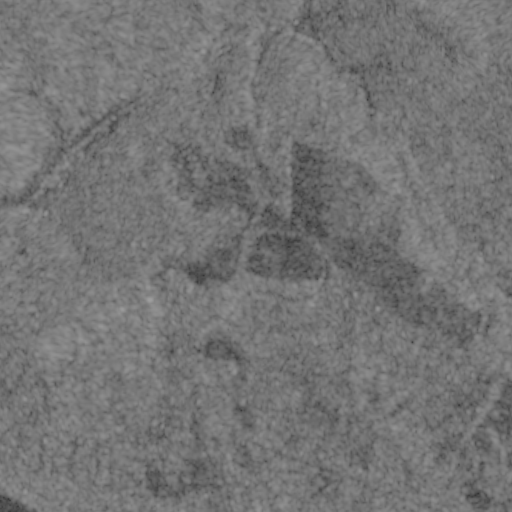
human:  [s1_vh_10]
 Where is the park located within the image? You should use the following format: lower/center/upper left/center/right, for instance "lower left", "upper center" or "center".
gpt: The park is located in the upper left of the image.
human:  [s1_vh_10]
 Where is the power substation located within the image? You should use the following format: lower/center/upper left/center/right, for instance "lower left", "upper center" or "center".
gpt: The power substation is located in the lower center of the image.
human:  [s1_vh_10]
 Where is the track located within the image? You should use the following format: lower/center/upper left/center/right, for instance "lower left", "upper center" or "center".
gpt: There is no track in the image.

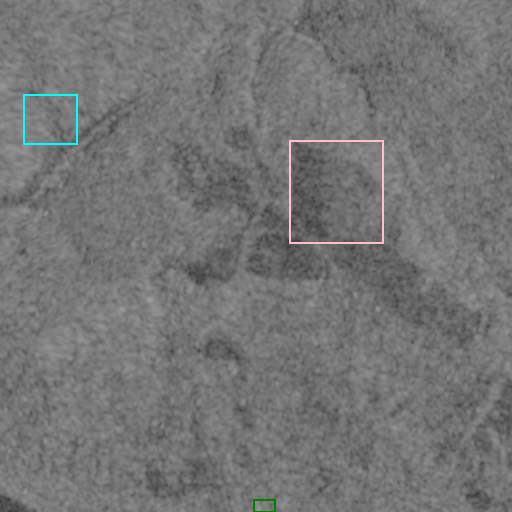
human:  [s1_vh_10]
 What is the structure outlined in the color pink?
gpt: The structure outlined in pink is a crop field.
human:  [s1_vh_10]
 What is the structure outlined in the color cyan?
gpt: The structure outlined in cyan is a park.
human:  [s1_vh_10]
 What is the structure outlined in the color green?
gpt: The structure outlined in green is a power substation.
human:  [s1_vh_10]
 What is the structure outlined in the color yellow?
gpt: There is no yellow outline.